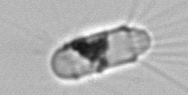
Label: Corethron_hystrix